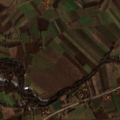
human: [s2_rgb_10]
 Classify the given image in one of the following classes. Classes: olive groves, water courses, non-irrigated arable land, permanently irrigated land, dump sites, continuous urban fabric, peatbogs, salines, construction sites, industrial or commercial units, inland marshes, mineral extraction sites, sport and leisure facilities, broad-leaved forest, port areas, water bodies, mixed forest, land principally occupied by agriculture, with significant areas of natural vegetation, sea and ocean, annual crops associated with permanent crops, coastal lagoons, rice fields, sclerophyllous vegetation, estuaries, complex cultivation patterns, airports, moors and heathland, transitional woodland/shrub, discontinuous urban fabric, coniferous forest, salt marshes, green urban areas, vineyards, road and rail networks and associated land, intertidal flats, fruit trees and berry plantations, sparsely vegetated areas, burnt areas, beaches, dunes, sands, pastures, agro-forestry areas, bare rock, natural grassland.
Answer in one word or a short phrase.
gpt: non-irrigated arable land, complex cultivation patterns, transitional woodland/shrub